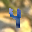
Label: 4